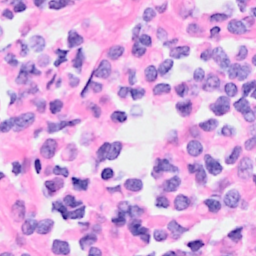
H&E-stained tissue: Breast